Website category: book
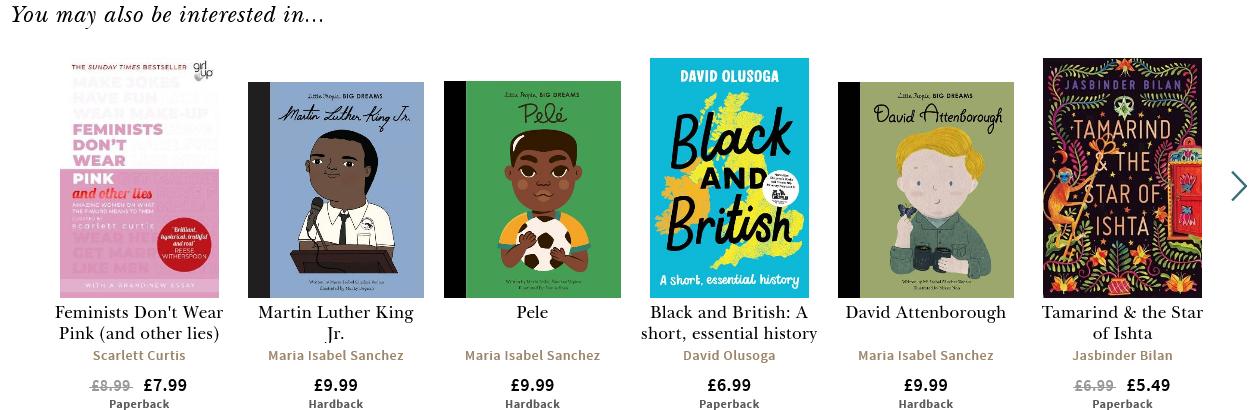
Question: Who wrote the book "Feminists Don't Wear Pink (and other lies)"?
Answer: Scarlett Curtis

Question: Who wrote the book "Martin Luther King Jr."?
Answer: Maria Isabel Sanchez Vegara

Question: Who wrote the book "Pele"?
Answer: Maria Isabel Sanchez Vegara

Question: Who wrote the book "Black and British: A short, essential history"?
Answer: David Olusoga

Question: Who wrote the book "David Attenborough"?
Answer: Maria Isabel Sanchez Vegara

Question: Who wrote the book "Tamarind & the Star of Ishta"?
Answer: Jasbinder Bilan

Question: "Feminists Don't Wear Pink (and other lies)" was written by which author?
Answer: Scarlett Curtis

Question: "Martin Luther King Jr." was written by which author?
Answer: Maria Isabel Sanchez Vegara

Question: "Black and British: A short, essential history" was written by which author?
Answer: David Olusoga

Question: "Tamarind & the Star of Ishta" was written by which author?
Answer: Jasbinder Bilan

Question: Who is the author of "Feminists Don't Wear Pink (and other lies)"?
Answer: Scarlett Curtis

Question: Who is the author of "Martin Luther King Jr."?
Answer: Maria Isabel Sanchez Vegara

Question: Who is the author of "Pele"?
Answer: Maria Isabel Sanchez Vegara

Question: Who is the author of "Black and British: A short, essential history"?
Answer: David Olusoga

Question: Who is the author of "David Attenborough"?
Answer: Maria Isabel Sanchez Vegara

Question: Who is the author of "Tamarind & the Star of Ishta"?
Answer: Jasbinder Bilan

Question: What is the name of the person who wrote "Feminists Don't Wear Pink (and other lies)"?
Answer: Scarlett Curtis

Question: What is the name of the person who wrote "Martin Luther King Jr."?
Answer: Maria Isabel Sanchez Vegara

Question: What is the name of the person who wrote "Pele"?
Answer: Maria Isabel Sanchez Vegara

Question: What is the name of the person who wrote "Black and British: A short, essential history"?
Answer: David Olusoga

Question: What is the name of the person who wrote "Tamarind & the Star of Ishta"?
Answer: Jasbinder Bilan

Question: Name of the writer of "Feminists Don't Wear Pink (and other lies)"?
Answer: Scarlett Curtis

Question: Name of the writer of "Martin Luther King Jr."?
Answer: Maria Isabel Sanchez Vegara

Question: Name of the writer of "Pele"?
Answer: Maria Isabel Sanchez Vegara

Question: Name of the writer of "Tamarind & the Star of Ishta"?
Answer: Jasbinder Bilan

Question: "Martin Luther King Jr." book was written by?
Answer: Maria Isabel Sanchez Vegara

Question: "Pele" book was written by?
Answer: Maria Isabel Sanchez Vegara

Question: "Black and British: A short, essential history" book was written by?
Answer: David Olusoga

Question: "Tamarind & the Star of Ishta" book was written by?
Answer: Jasbinder Bilan

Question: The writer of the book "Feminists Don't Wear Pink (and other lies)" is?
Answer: Scarlett Curtis

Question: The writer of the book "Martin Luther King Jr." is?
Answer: Maria Isabel Sanchez Vegara

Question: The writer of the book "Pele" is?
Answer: Maria Isabel Sanchez Vegara

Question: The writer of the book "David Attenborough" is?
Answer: Maria Isabel Sanchez Vegara

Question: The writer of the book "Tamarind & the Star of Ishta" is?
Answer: Jasbinder Bilan

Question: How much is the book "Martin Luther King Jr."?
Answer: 9.99

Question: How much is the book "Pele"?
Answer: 9.99

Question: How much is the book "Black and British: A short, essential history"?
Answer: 6.99

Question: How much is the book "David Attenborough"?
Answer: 9.99

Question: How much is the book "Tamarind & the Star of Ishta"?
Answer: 5.49

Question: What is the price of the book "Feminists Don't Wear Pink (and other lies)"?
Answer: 7.99

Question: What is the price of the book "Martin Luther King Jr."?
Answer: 9.99

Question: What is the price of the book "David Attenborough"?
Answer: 9.99

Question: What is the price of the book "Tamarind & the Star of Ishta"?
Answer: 5.49

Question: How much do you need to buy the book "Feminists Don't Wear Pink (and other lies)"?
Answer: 7.99

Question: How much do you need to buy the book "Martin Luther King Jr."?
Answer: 9.99

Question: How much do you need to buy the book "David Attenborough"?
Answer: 9.99

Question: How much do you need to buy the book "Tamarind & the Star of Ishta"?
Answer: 5.49

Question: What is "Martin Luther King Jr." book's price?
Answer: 9.99

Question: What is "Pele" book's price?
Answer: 9.99

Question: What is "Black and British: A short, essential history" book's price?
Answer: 6.99

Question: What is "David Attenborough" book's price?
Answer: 9.99

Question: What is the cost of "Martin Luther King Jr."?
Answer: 9.99

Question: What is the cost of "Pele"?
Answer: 9.99

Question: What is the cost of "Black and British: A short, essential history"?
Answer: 6.99

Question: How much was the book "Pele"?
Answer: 9.99

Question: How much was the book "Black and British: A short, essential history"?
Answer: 6.99

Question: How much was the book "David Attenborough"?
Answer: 9.99

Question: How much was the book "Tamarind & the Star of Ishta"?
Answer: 5.49

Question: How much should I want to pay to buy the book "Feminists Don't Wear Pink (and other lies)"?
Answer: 7.99

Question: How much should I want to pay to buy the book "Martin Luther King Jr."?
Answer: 9.99

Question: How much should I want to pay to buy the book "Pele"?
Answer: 9.99

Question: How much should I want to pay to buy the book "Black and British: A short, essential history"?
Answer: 6.99

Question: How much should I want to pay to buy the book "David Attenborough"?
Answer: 9.99

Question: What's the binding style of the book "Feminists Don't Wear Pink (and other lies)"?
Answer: Paperback